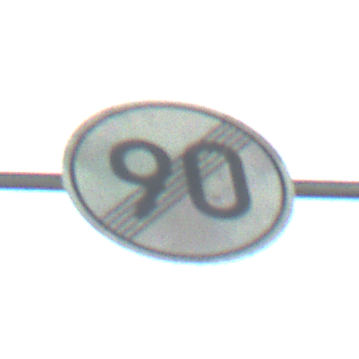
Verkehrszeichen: EndeGeschwindigkeit90
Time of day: MorningAfternoon
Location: Outdoor (Nature)
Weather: PartlyCloudy
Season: NotSpecified
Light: Natural